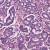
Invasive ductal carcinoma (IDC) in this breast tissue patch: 1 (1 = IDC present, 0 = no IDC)